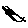
Label: sun